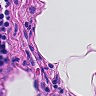
Metastatic tissue present: no